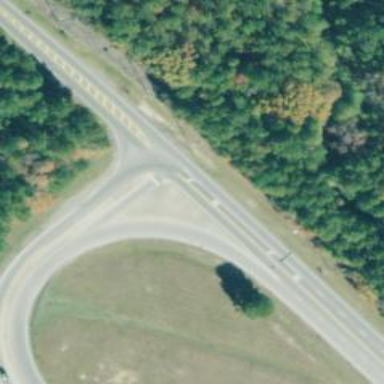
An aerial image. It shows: Primary link highway with asphalt surface.